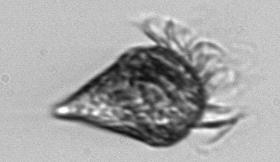
Label: Strombidium_wulffi